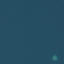
Label: SeaLake